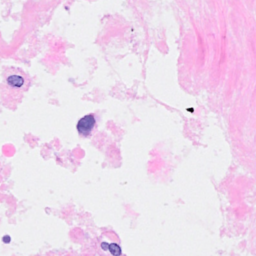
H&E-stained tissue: Breast